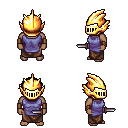
a pixel art fantasy rpg character, male body template, human, dark skin, chain tabard jacket, robe skirt, raven short bangs hairstyle, gold helm, leather bracers, dagger, four views (front, back, left, right), 2x2 character sprite sheet, small pixel art, hard edges, no anti-aliasing